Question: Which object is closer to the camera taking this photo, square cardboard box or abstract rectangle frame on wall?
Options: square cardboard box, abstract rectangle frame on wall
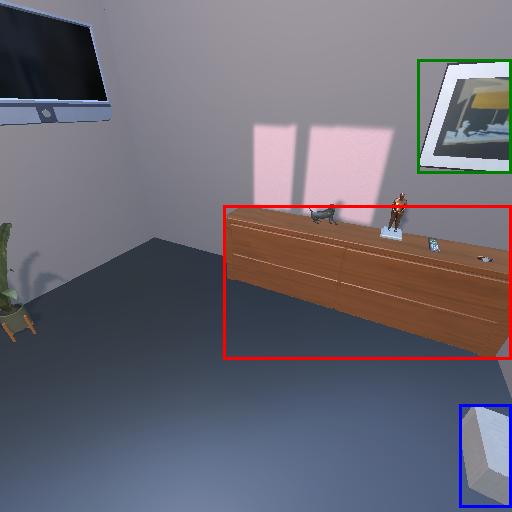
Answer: square cardboard box